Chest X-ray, AP view. Patient: 19 years old, sex M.
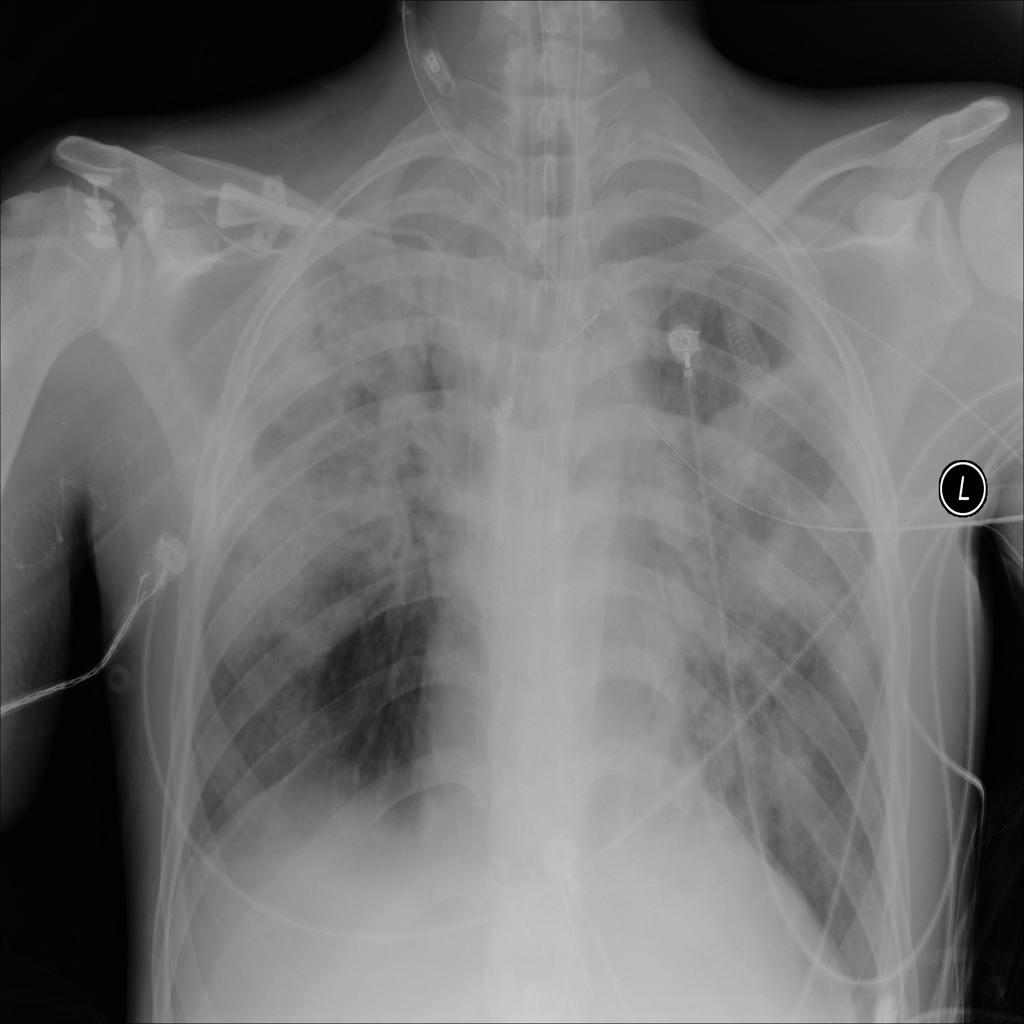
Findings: No Finding